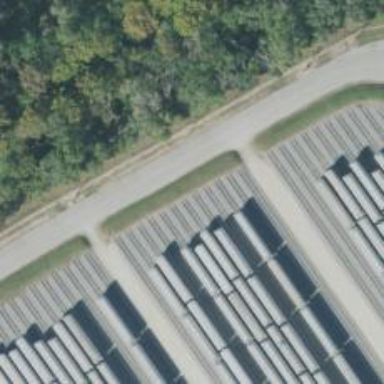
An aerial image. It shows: Railway yard in service.